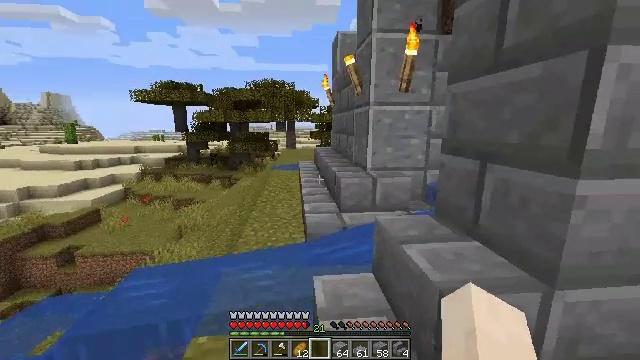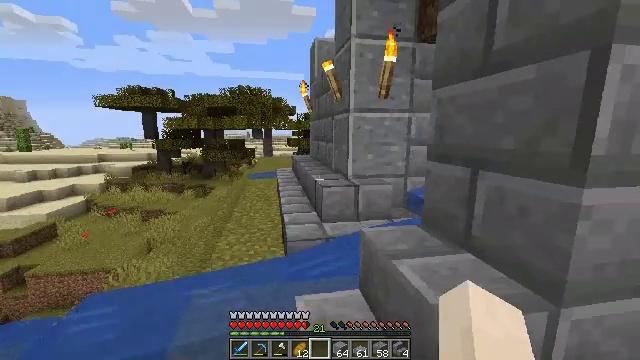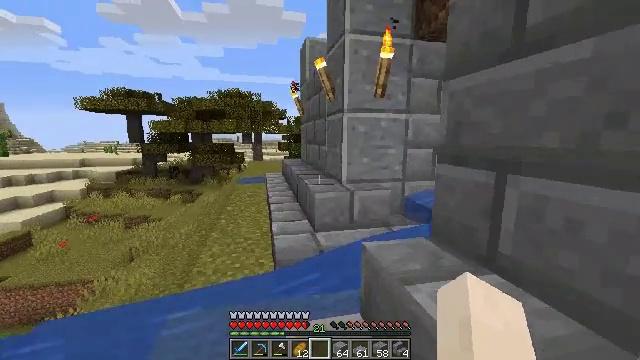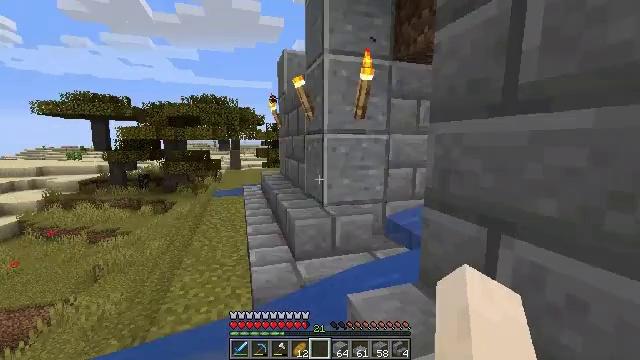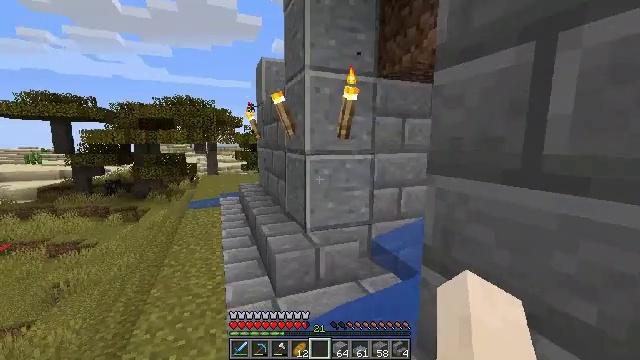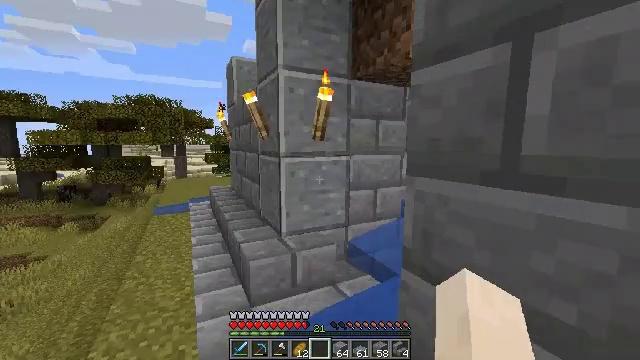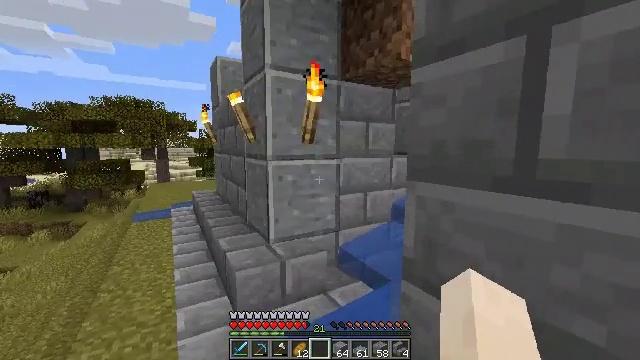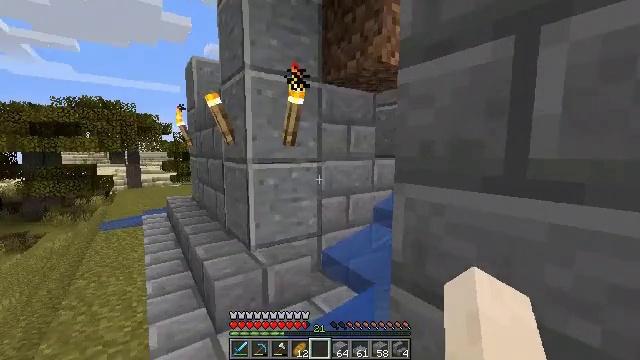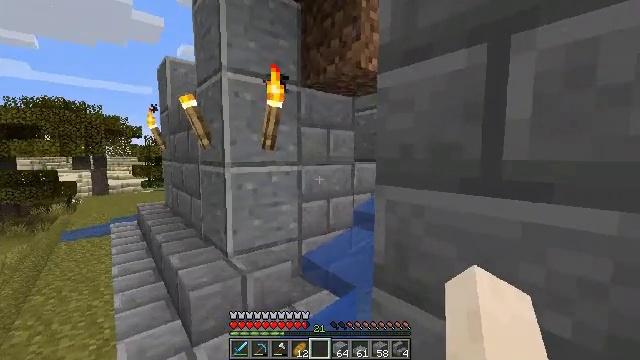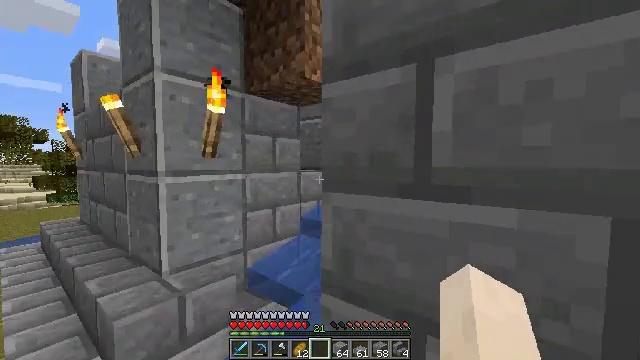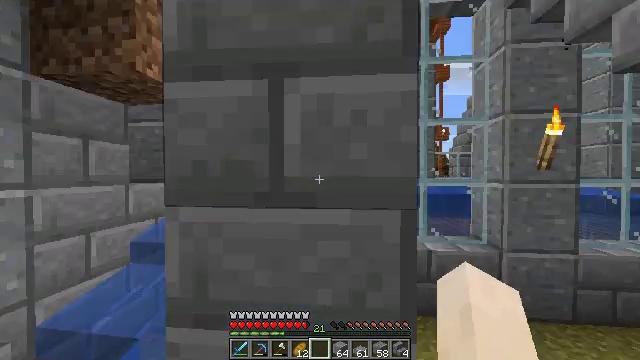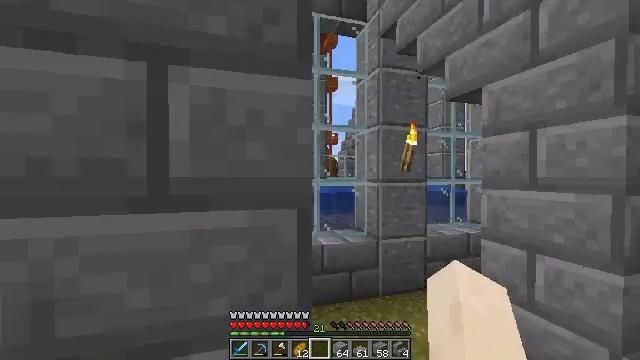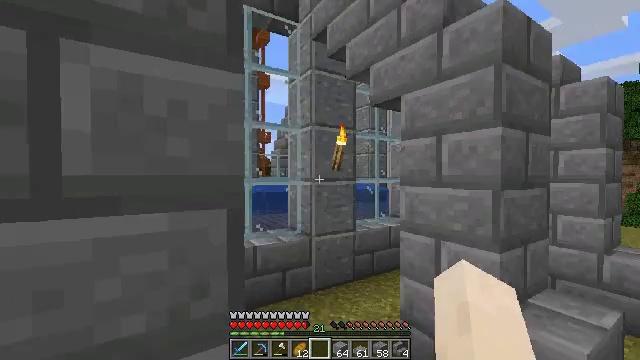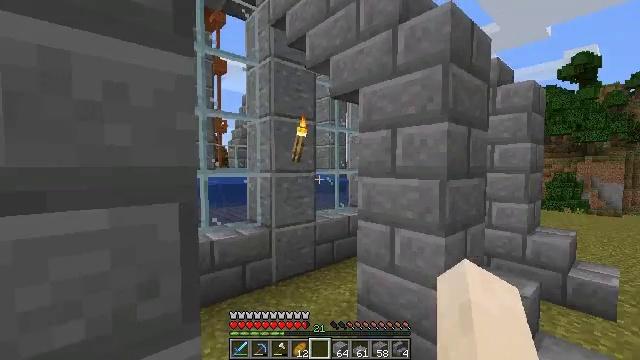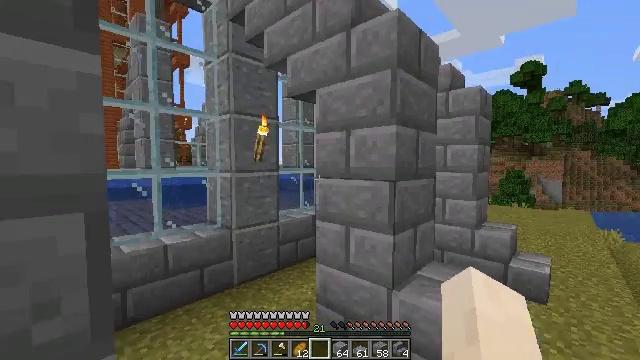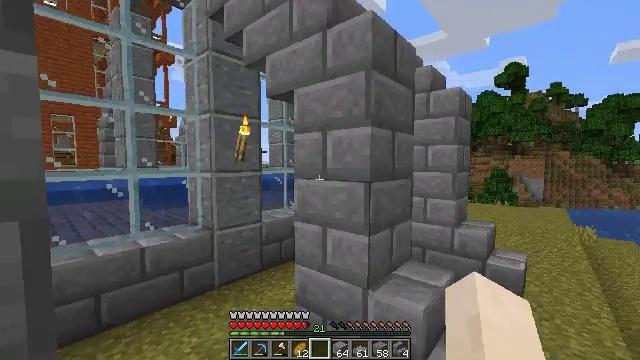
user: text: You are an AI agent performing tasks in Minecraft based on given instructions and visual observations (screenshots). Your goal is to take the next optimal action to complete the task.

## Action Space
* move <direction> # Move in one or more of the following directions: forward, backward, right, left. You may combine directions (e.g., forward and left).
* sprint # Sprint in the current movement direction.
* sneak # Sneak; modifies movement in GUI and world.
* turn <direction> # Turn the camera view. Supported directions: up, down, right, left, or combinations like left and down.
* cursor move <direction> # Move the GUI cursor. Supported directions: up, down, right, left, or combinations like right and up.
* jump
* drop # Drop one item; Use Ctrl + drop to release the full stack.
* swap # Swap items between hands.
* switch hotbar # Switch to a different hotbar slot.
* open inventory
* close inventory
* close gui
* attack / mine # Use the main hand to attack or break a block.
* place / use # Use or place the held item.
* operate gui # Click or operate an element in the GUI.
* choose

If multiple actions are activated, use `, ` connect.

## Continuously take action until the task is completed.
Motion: motion action
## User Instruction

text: Recycle the stone brick stairs from the structure.
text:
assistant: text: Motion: move forward, turn right and up
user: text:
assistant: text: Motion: move forward, turn right
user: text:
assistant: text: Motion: move forward, turn right
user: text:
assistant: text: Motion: move forward, turn right
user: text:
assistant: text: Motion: turn right
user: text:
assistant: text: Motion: turn right
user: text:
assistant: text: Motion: turn right
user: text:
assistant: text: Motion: turn right
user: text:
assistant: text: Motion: turn right and up
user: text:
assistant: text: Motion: turn right and up
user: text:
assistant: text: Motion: turn right
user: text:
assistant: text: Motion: turn right
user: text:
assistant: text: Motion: move right, turn right and down
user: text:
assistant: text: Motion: move right, turn right
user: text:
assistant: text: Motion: move right, turn right
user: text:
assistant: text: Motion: move right, turn right
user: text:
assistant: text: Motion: move right, turn right
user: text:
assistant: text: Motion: move right
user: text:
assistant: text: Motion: move forward and move right
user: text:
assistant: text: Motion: move forward and move right
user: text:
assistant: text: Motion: move forward and move right
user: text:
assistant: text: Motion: move forward and move right
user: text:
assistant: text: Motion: move forward and move right
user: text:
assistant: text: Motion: move forward and move right
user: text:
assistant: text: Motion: move forward
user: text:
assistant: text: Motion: move forward
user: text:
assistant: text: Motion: move forward
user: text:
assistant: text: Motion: move forward
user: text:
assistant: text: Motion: move forward
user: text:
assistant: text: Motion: move forward